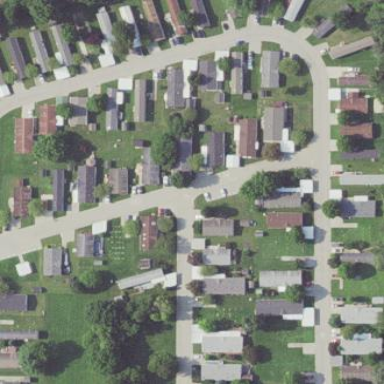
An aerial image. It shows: Residential area known as trailer park.